Field crop: tomato
Growth stage: 1
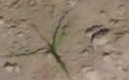
Species: cyperus